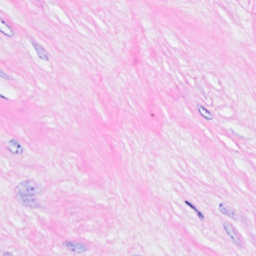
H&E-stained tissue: Breast